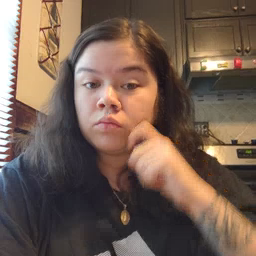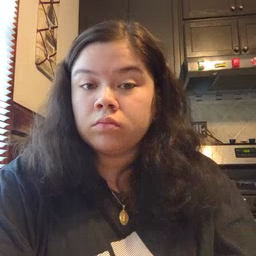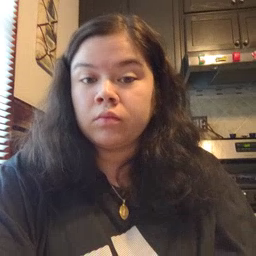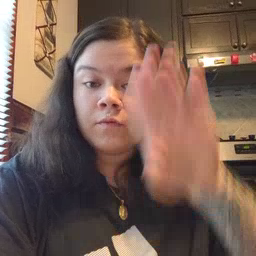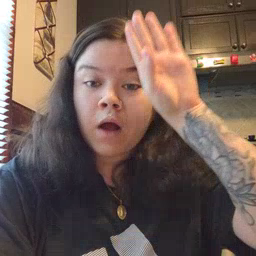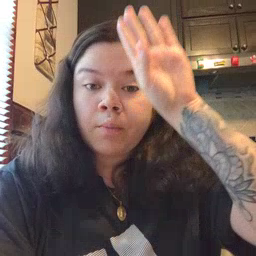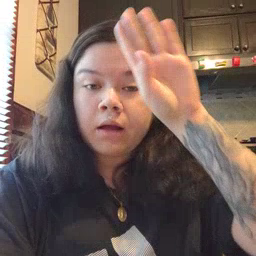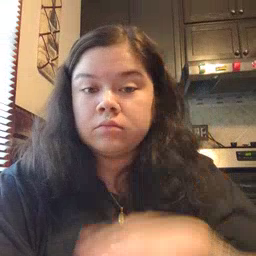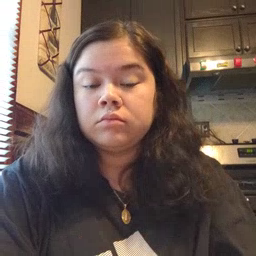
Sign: fireman